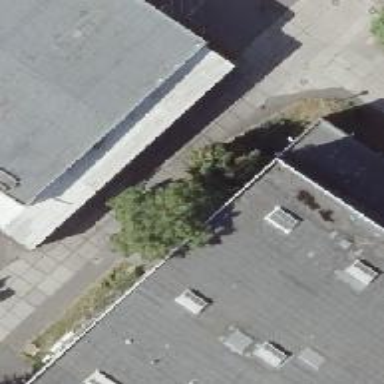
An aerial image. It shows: View of roof of building.